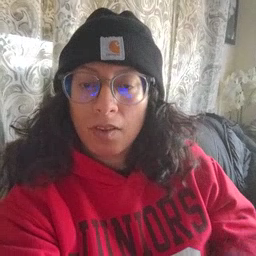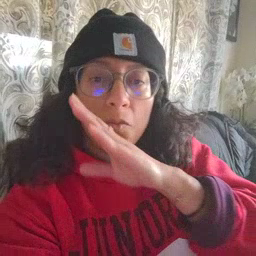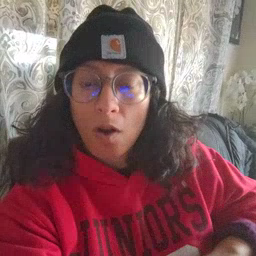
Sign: quiet